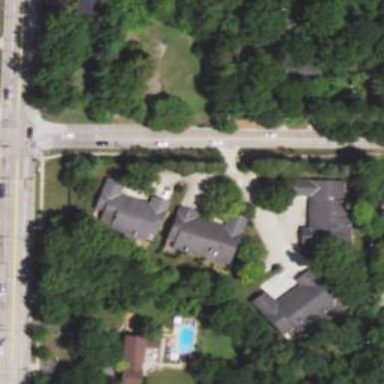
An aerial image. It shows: Residential road with asphalt surface and sidewalk on the left side.